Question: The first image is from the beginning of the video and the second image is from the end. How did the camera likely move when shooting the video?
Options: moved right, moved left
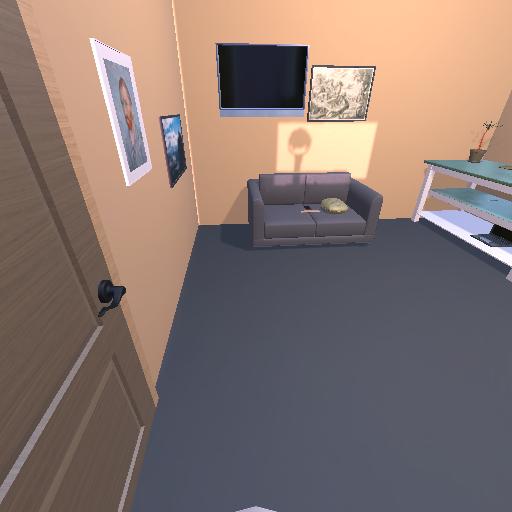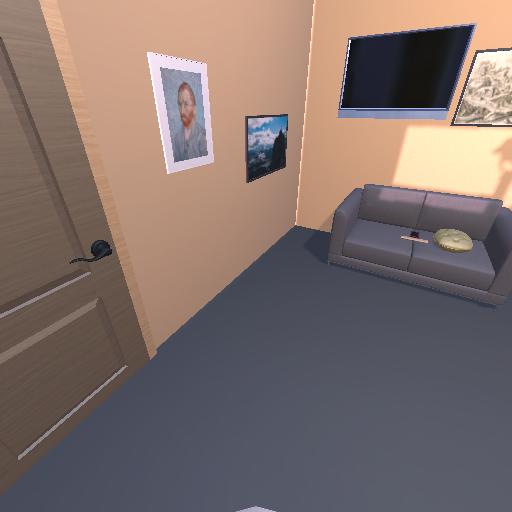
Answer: moved right